Field crop: tomato
Growth stage: 2
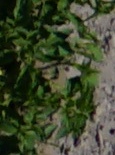
Species: tomato